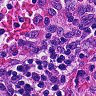
Metastatic tissue present: no